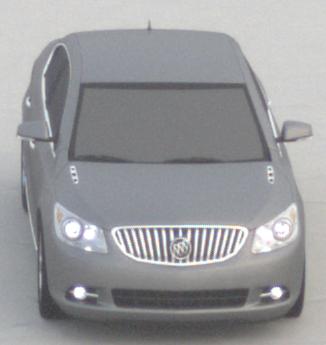
Make: Buick
Model: LaCrosse
Detailed model: Gen. 2
Model produced from: 2009
Model produced until: 2016
Doors: 4
Color: gray
Road condition: dry road
Daytime: morning or afternoon
Contrast: low contrast